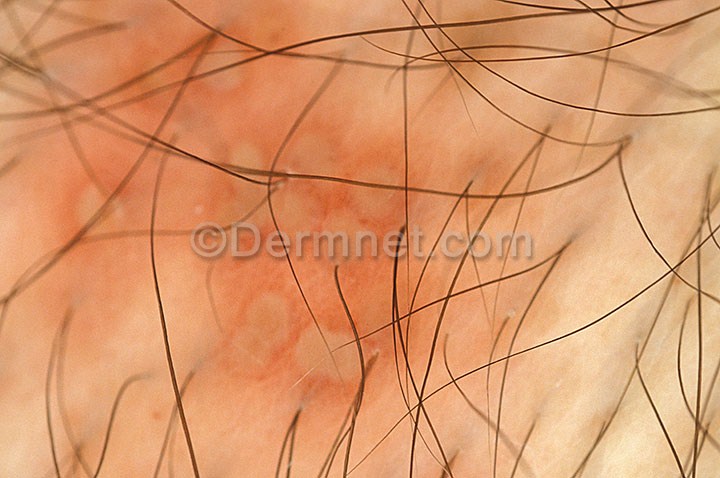
Disease: Warts Molluscum and other Viral Infections